二年级 · 度量几何学
岳华山位于陕西省华阴市, 南峰海拔约 2155 米。标出 2155 的大致位置。

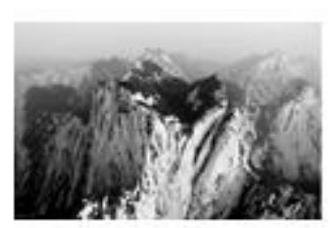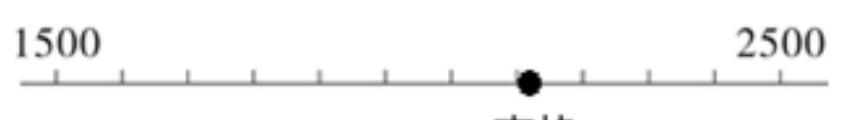
答案: 图:

南峰